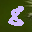
Label: 8